Question: I've an issue where chrome renders the gzip response instead of decompressing it and render the page correctly. If I refresh the page it renders correctly.
I have only been able to reproduce this in chrome. Firefox, IE etc works fine.
I throught it was because of the null in the start of the headers, but if that was the case, then I would expect Firefox and other browsers to fail too.
It's fairly easy to reproduce on production. Simple refresh the page a little fast at this <URL>
I hope someone knows how to resolve this issue.

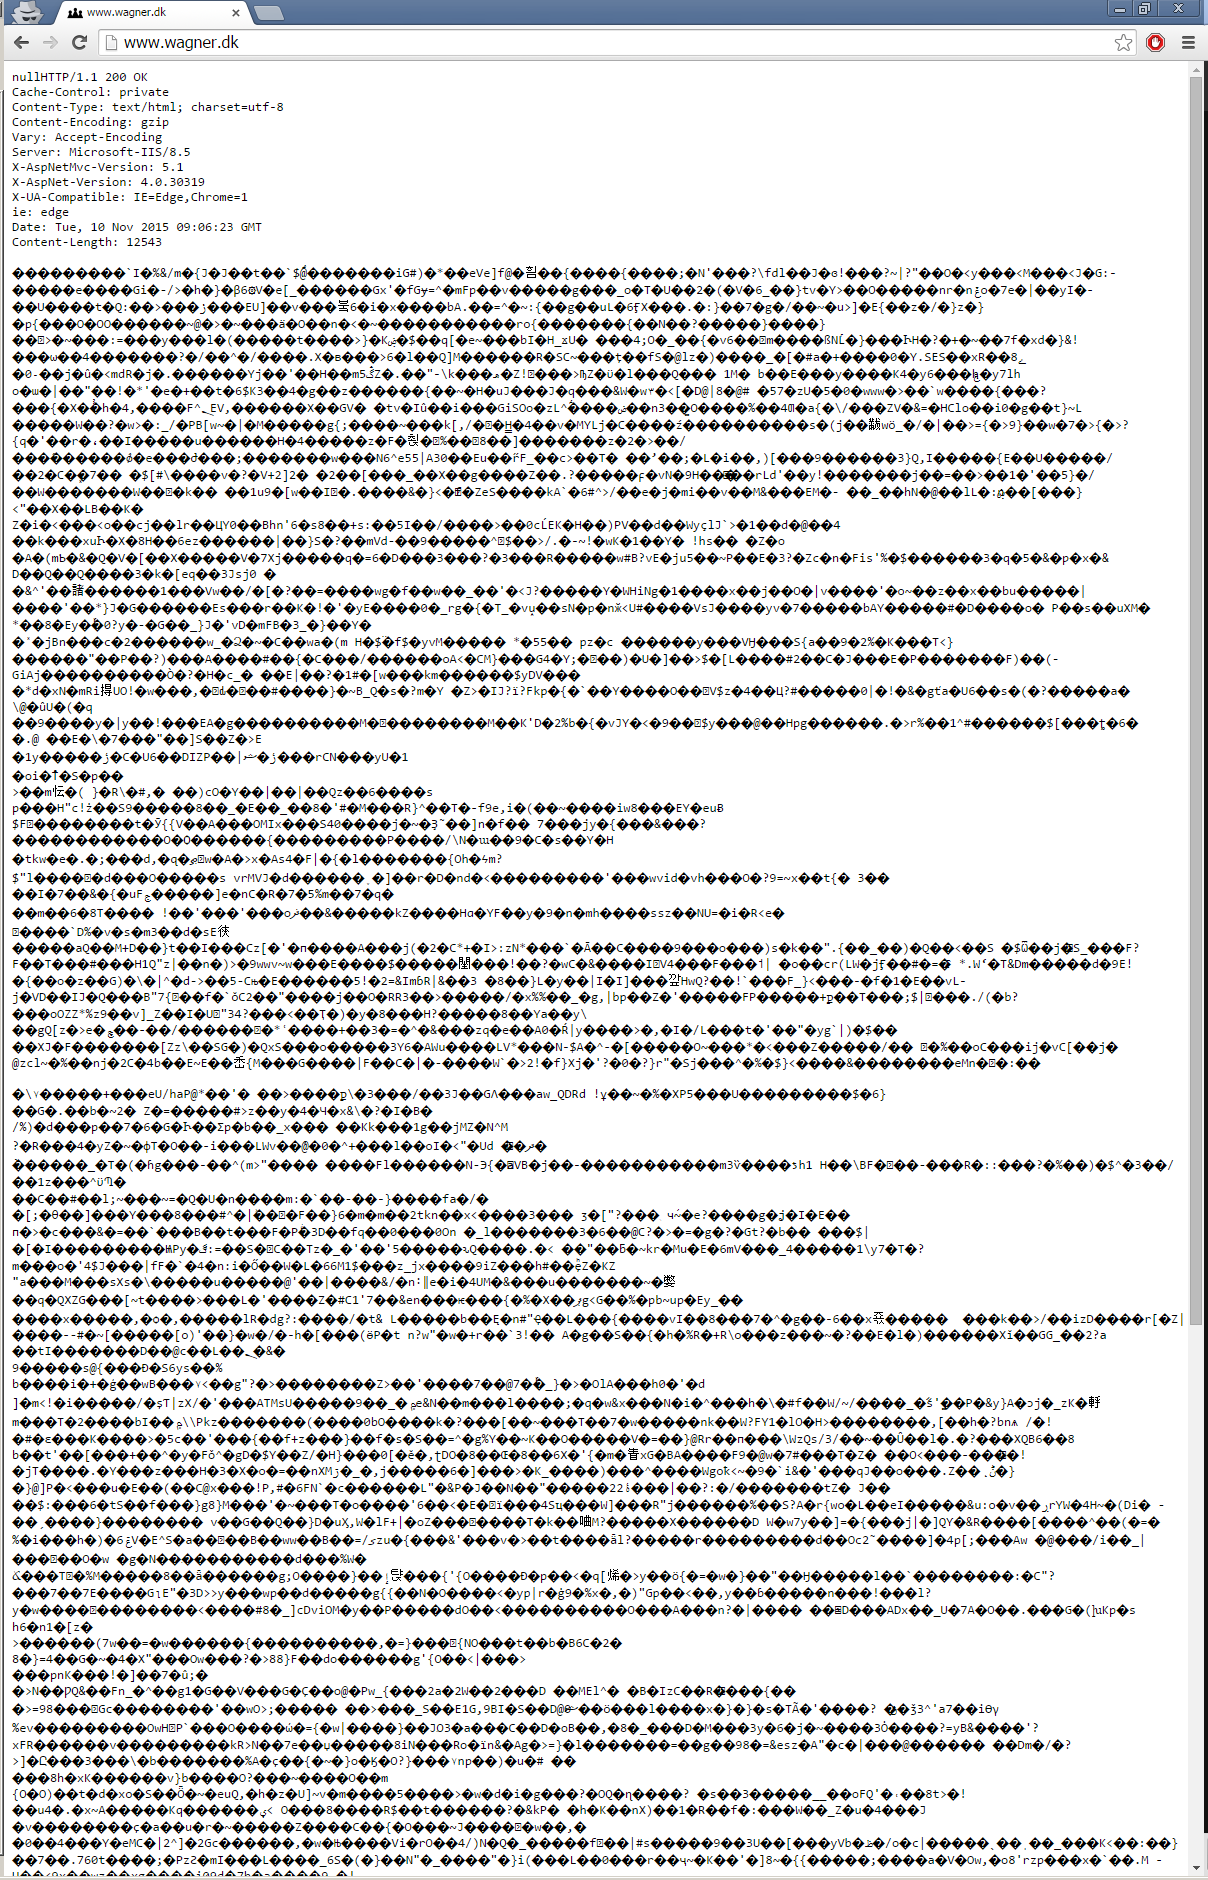
Answer: We found the problem. If anyone else is interested. This error was caused by Kaspersky antivirus.